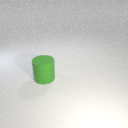
large green rubber cylinder